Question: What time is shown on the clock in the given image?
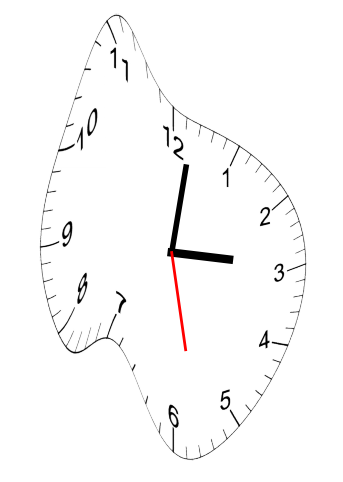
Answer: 03:01:28